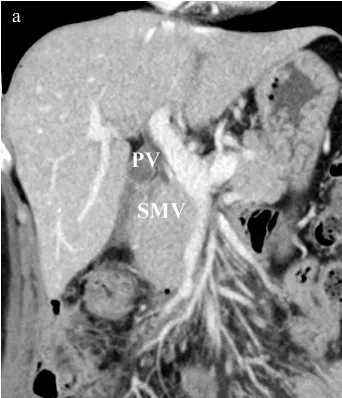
Postoperative findings. . (a) The patency of the reconstructed vein was sustained and remnant tumor thrombosis was not detected on the seventh postoperative day.
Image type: radiology (ct)